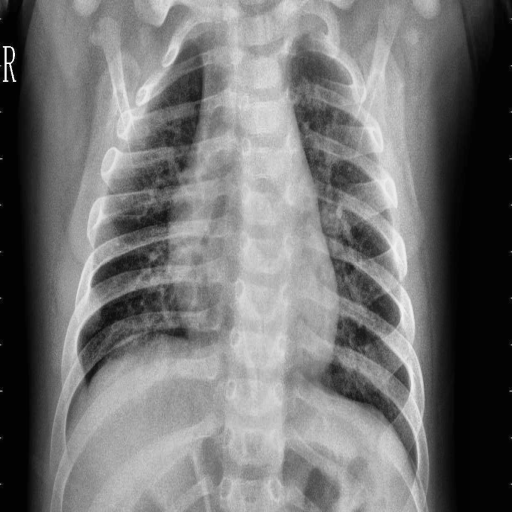
Finding: PNEUMONIA